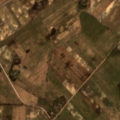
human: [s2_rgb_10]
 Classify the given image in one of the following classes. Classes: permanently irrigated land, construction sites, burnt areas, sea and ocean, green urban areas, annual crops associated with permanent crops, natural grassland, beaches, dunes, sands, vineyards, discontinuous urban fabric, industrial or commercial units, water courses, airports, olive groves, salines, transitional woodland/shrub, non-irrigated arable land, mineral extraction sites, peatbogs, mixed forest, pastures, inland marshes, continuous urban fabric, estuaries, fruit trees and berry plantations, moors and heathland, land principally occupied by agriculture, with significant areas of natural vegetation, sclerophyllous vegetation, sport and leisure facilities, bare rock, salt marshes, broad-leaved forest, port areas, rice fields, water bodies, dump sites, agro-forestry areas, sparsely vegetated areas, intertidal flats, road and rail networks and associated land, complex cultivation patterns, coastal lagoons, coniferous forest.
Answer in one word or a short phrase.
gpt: non-irrigated arable land, complex cultivation patterns, broad-leaved forest